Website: walmart
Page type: billing-address
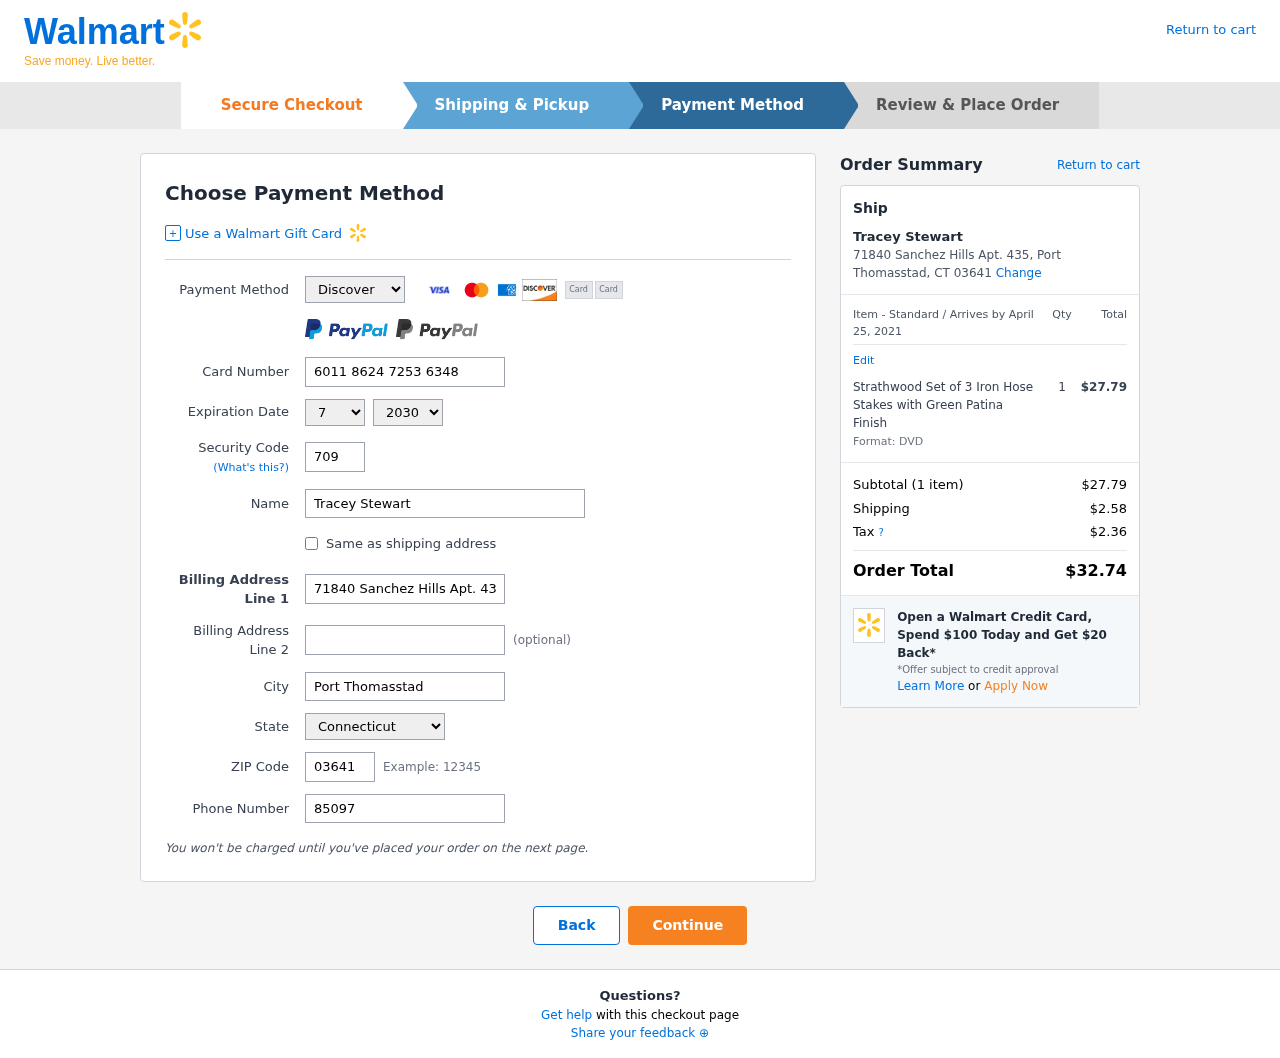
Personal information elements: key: PII_CARD_CVV
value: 709
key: PII_CARD_EXPIRY_MONTH
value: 07
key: PII_CARD_EXPIRY_YEAR
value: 30
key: PII_CARD_NUMBER
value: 6011 8624 7253 6348
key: PII_CARD_TYPE
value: Discover
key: PII_CITY
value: Port Thomasstad
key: PII_CITY_STATE_ZIP
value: Port Thomasstad, CT 03641
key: PII_FULLNAME
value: Tracey Stewart
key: PII_PHONE
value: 8509777254
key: PII_POSTCODE
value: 03641
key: PII_STATE
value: Connecticut
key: PII_STREET
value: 71840 Sanchez Hills Apt. 435
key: PII_FULLNAME2
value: Tracey Stewart
Product elements: key: PRODUCT1_NAME
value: Strathwood Set of 3 Iron Hose Stakes with Green Patina Finish
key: PRODUCT1_PRICE
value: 27.79
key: PRODUCT1_QUANTITY
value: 1
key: PRODUCT1_DESC
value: Format: DVD
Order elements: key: ORDER_DELIVERY_DATE
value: April 25, 2021
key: ORDER_NUM_ITEMS
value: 1
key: ORDER_SUBTOTAL
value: $27.79
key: ORDER_SHIPPING_COST
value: $2.58
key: ORDER_TAX
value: $2.36
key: ORDER_TOTAL
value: $32.74